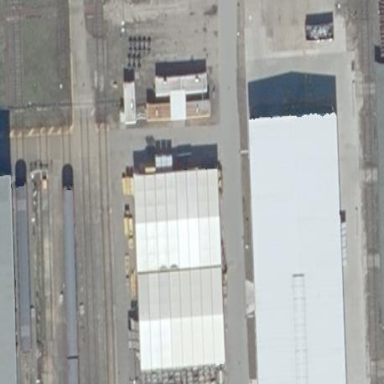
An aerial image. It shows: Warehouse.